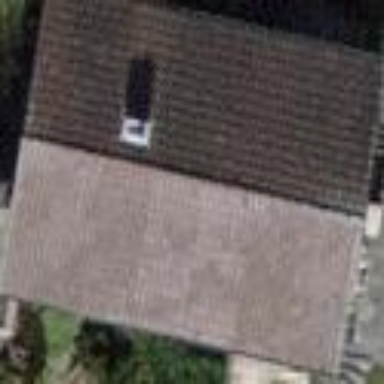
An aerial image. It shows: Simple and straightforward house.